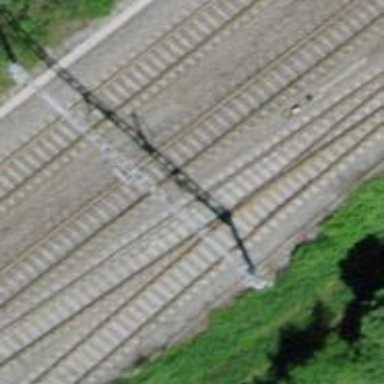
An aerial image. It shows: Rail siding with electrified tracks using contact line.